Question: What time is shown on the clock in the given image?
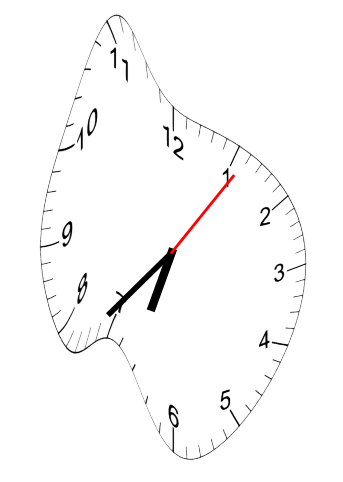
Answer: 06:37:06